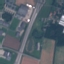
Land use / land cover class: Highway